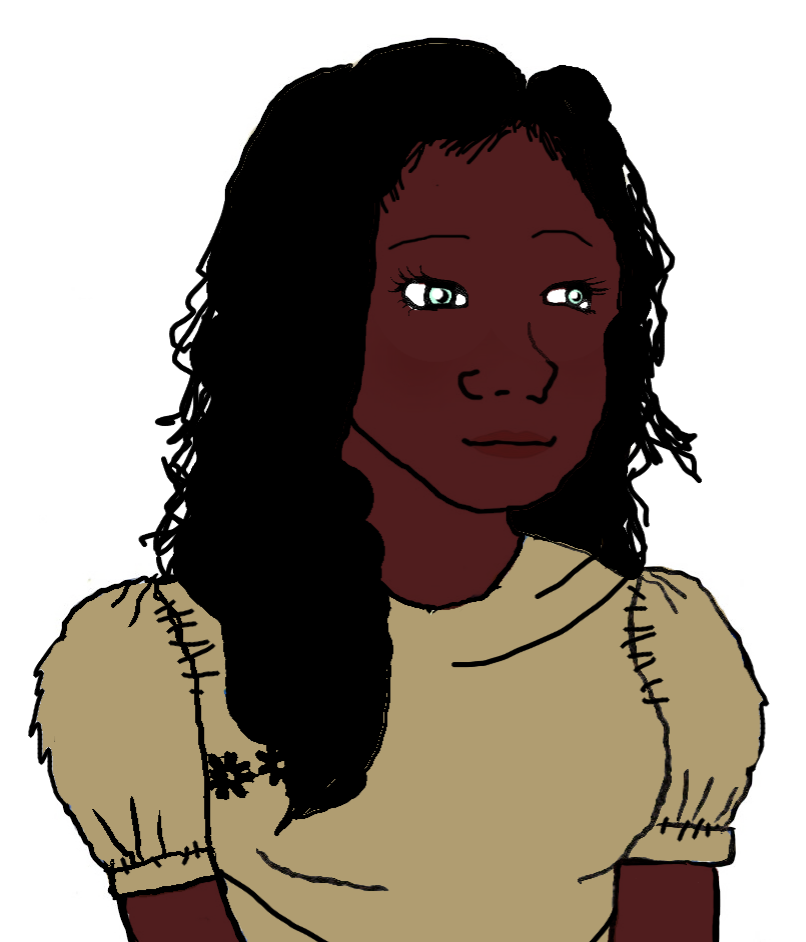
Label: 5_Trad_Wife